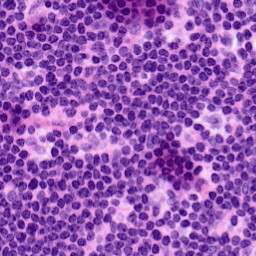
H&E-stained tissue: LymphNode